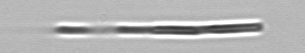
Label: Leptocylindrus